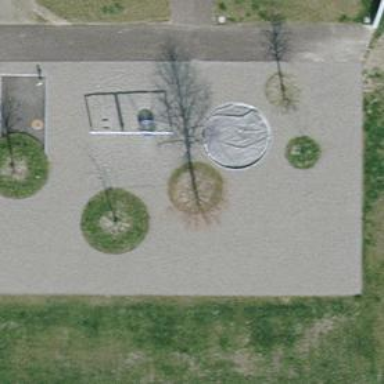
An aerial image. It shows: Playground area for leisure land.